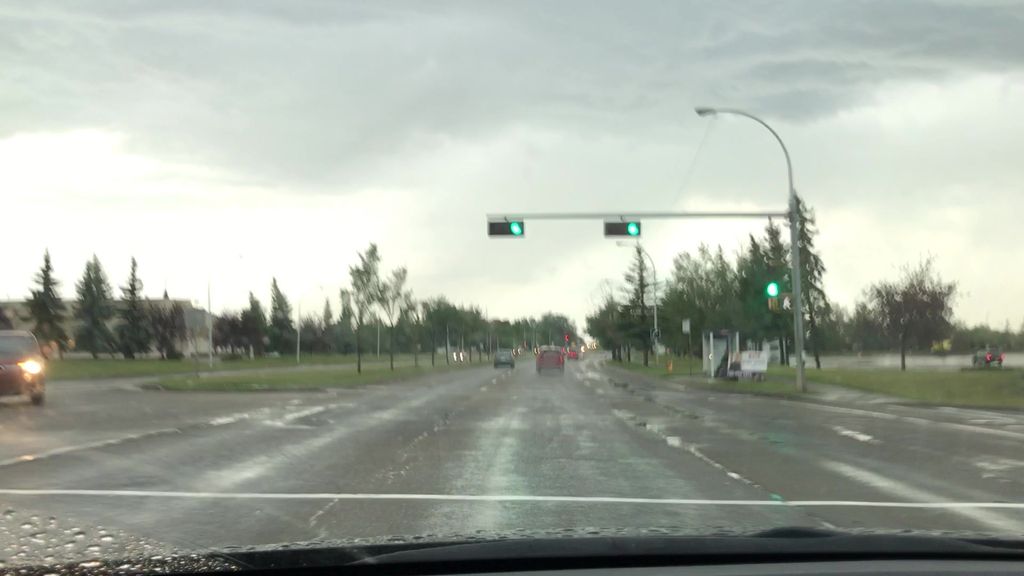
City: edmonton